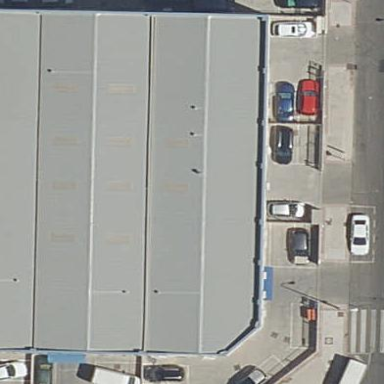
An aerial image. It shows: Industrial building.